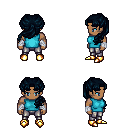
a pixel art fantasy rpg character, male body template, human, dark skin, teal sleeveless shirt, metal pants, raven princess hairstyle, white cloth bandages, gold boots, four views (front, back, left, right), 2x2 character sprite sheet, small pixel art, hard edges, no anti-aliasing